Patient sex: F
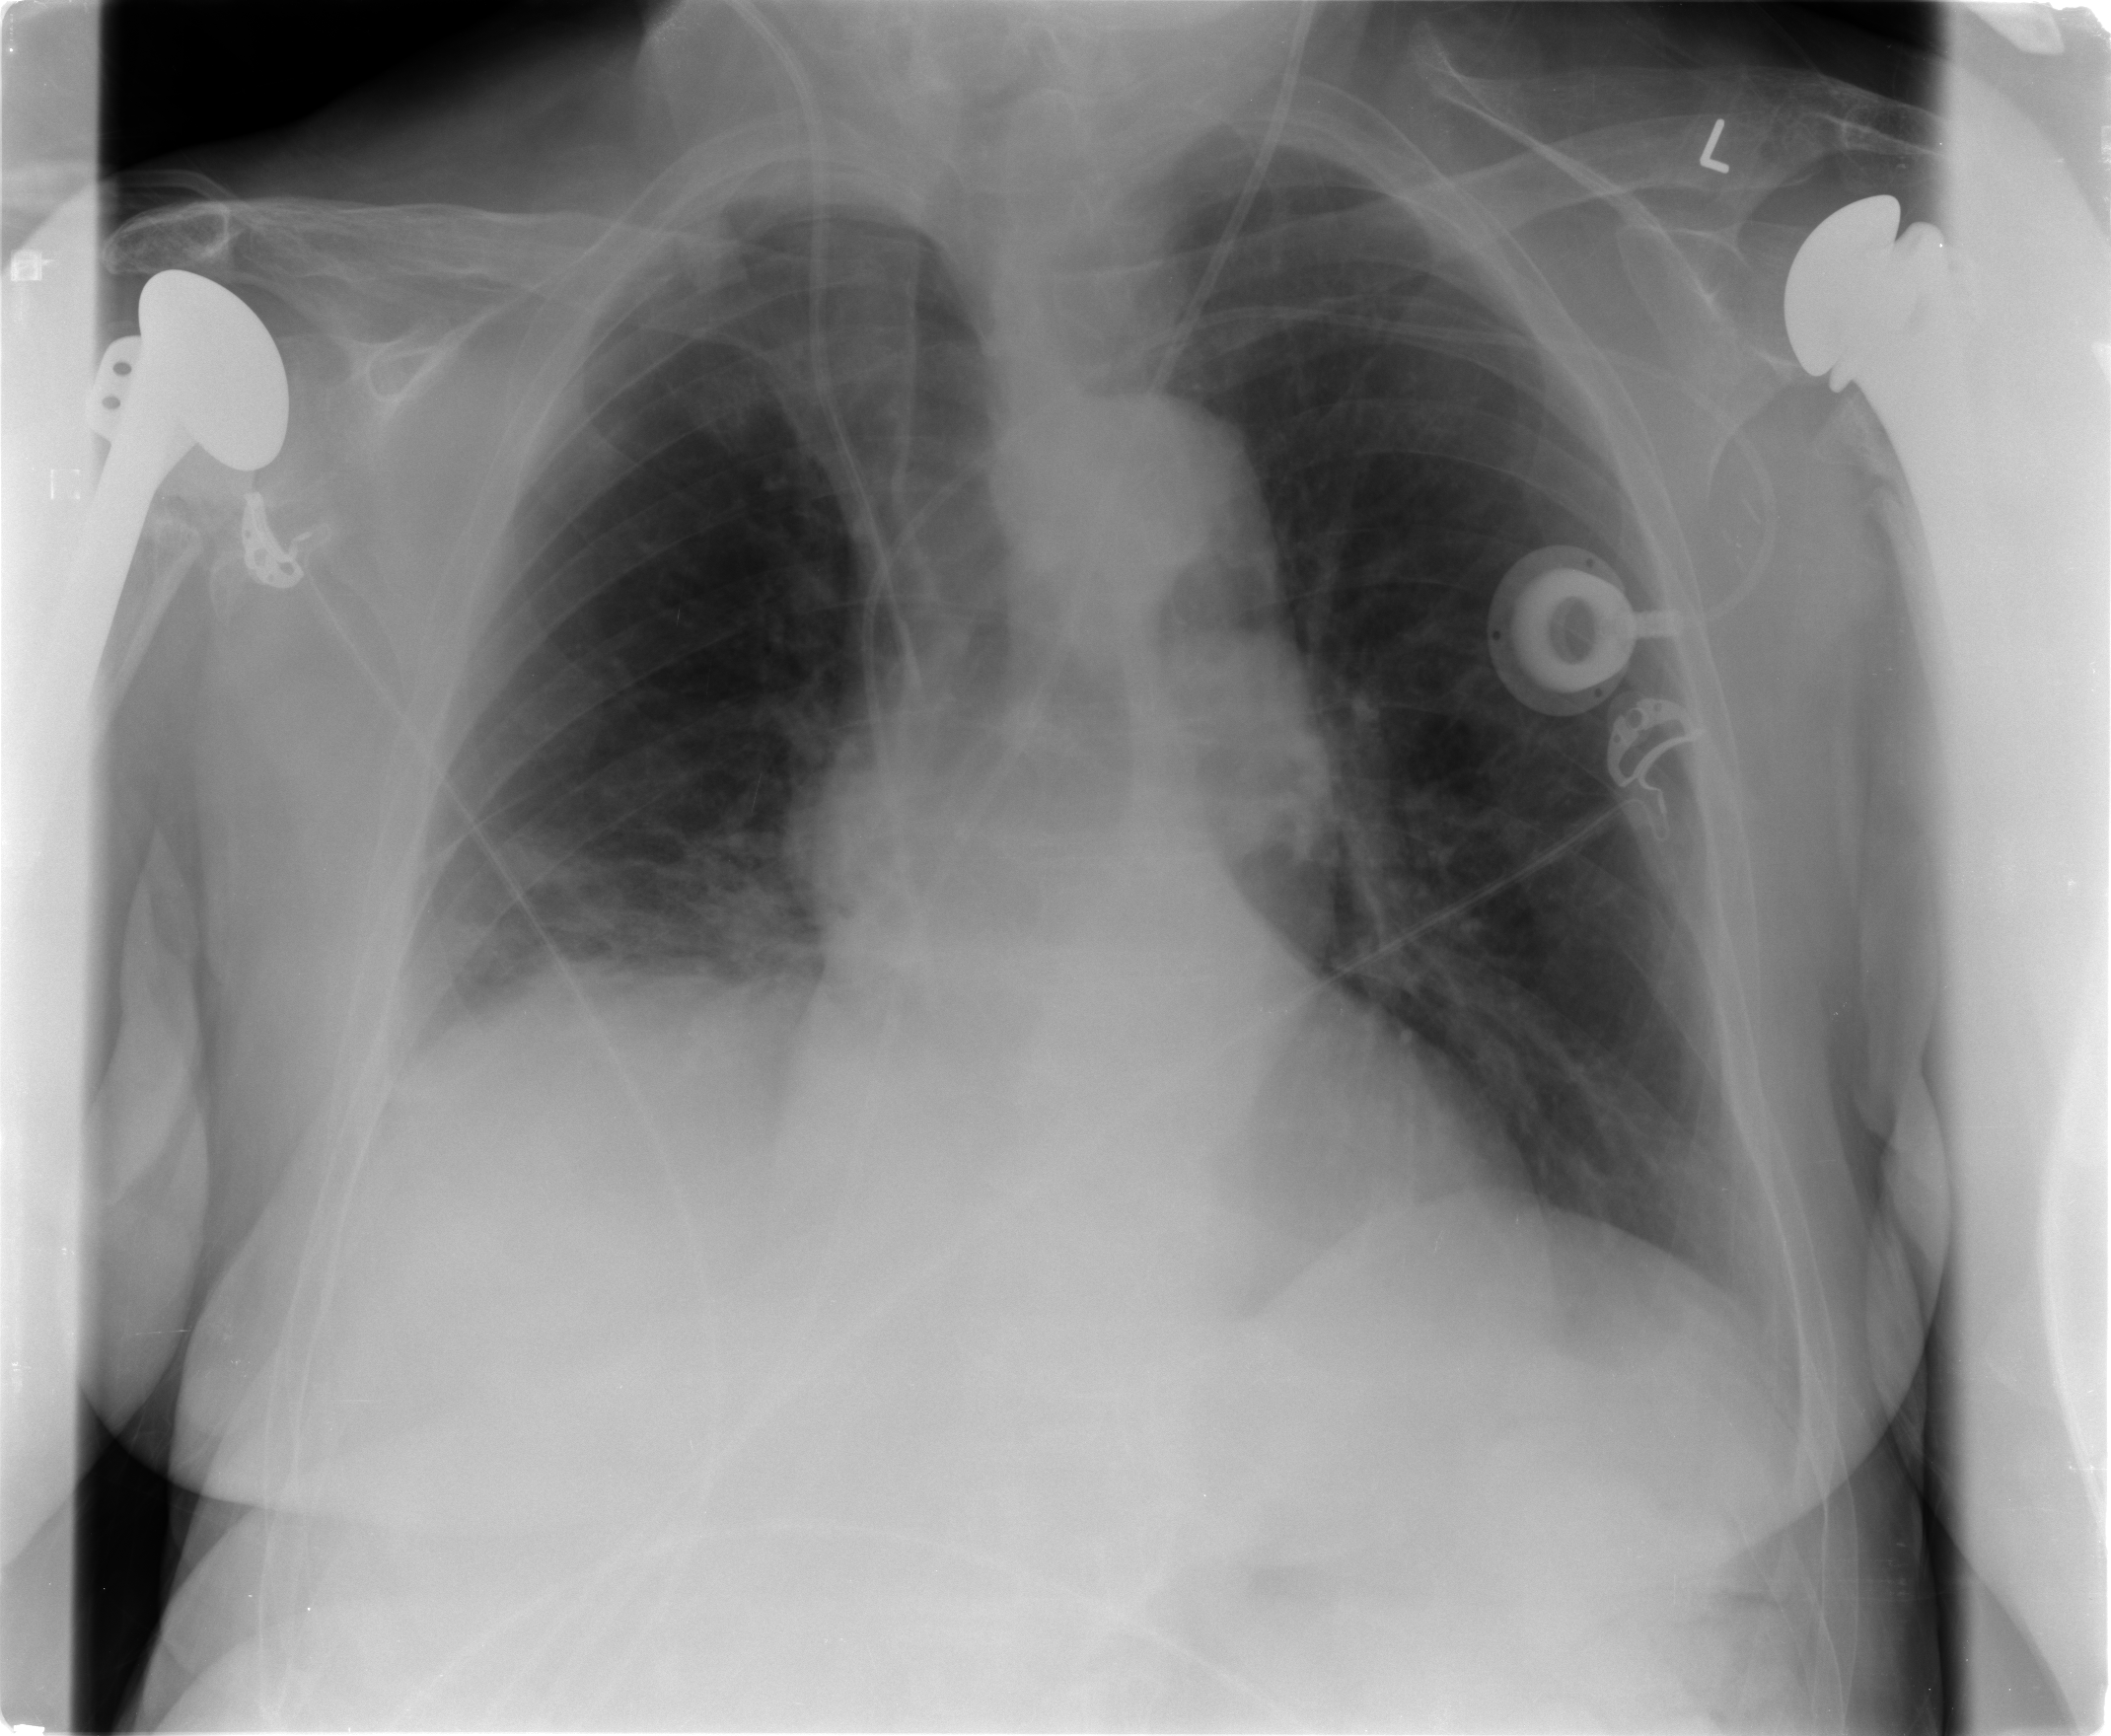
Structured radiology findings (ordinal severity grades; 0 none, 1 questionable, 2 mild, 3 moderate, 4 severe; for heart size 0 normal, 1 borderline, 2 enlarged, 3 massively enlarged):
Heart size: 0
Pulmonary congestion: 0
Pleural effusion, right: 0
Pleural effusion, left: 0
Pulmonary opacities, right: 2
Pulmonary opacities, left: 0
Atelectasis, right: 2
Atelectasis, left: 0